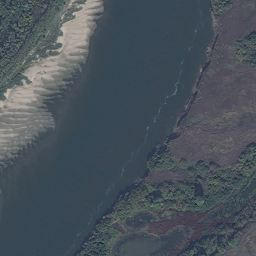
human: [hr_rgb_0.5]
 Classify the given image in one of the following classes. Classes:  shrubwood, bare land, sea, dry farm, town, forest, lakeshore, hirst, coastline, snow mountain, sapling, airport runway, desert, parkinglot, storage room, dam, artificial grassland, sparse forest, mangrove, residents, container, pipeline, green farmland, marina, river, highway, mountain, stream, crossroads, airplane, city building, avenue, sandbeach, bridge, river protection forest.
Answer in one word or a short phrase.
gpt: river